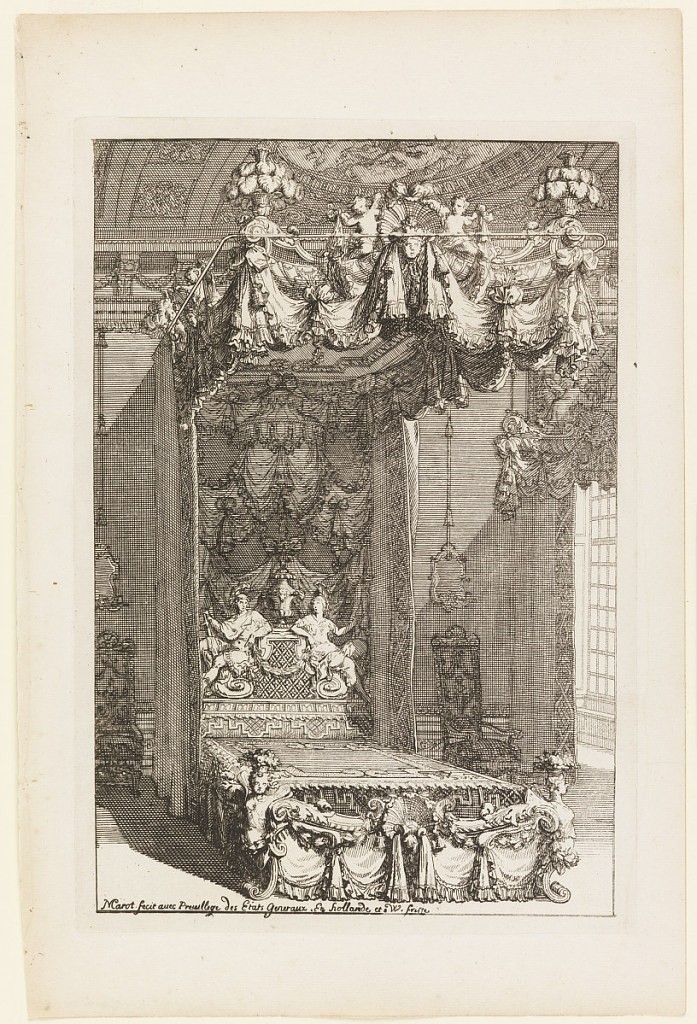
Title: Design for a State Bedchamber, in Second Livre d'Appartements (Second Book on Interiors)
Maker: Daniel Marot, French, active in the Netherlands and England, 1661–1752
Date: ca. 1702
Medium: Etching, engraving on white laid paper
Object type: Print
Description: A lavish bed comprised of a large, high canopy enlivened by carved putti and ostrich feather plumes, a flying tester below, and a massive headboard carved with an urn flanked by male and female figures.  Footboard carved as drapery, a shell motif at center, and putti at corners.  Hanging mirrors and chairs on either side of bed and sunlight coming through window partially pictured at far right.